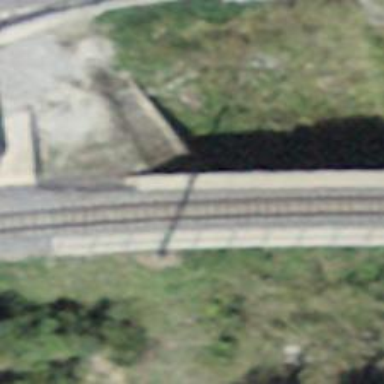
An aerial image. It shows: Narrow gauge railway with electrified contact lines.